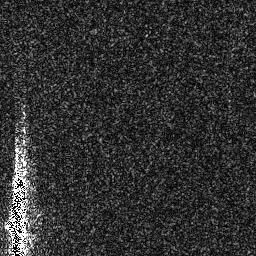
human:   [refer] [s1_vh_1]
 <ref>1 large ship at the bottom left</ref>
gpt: <box>[[0, 67, 11, 99, 0]]</box>